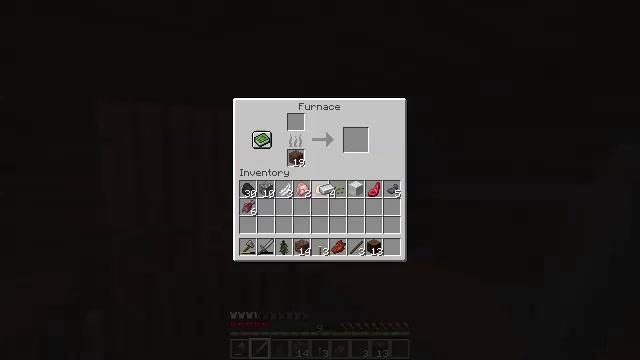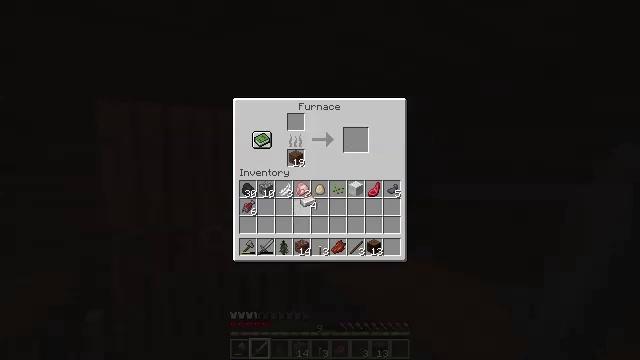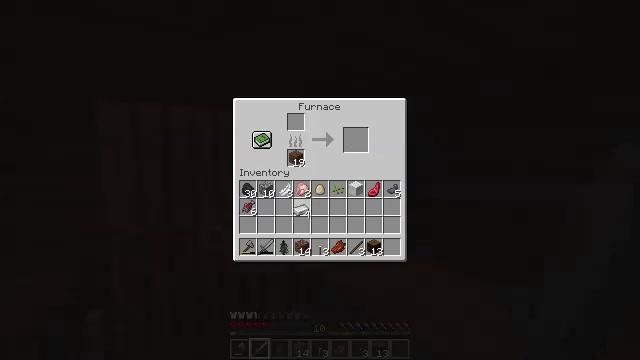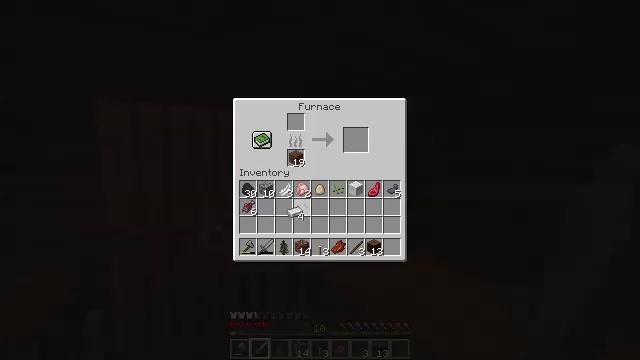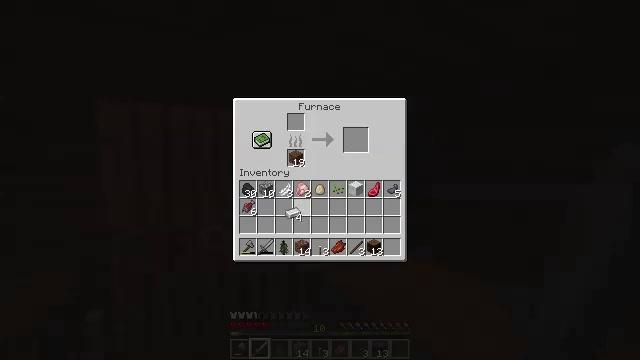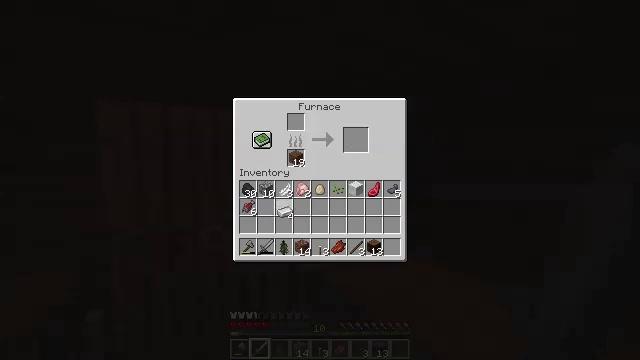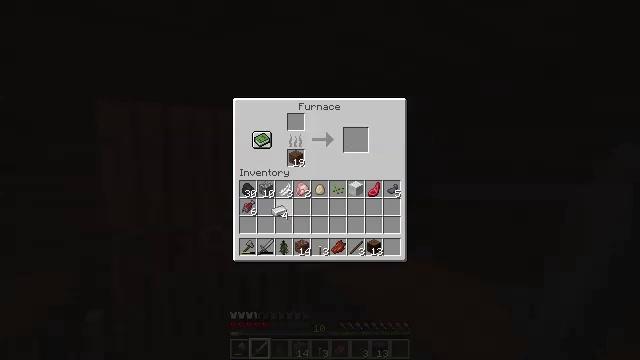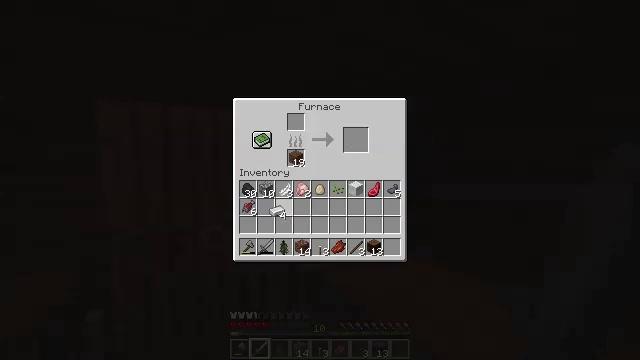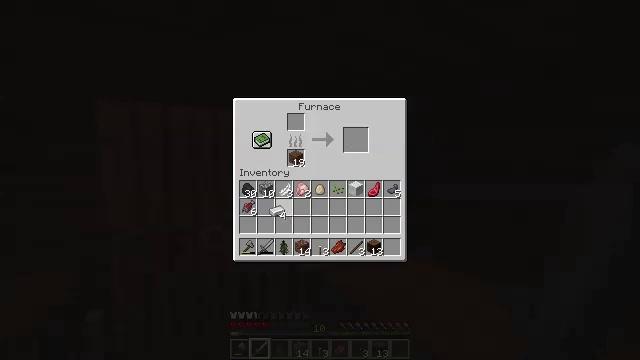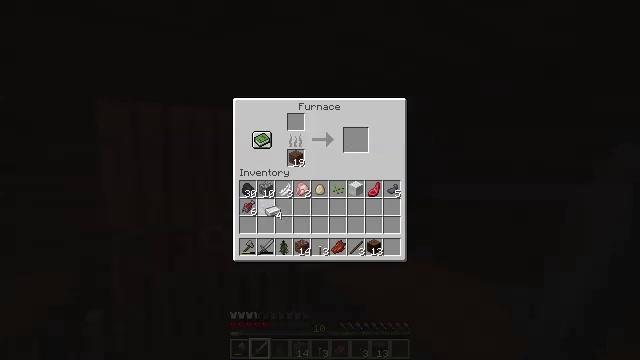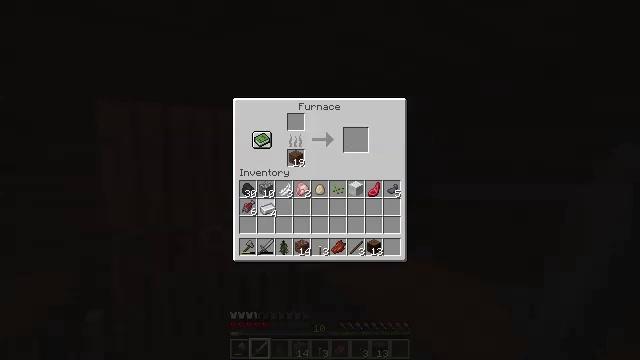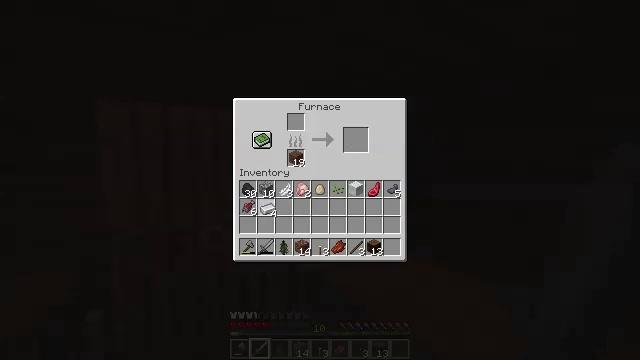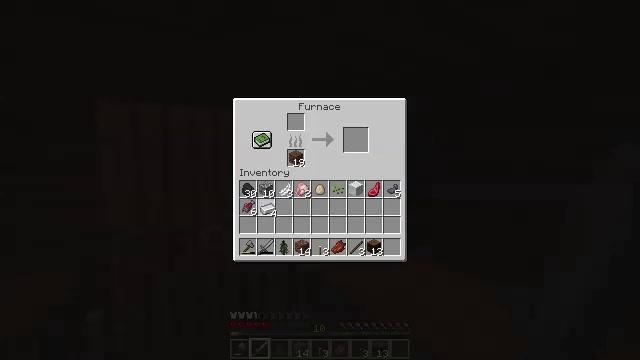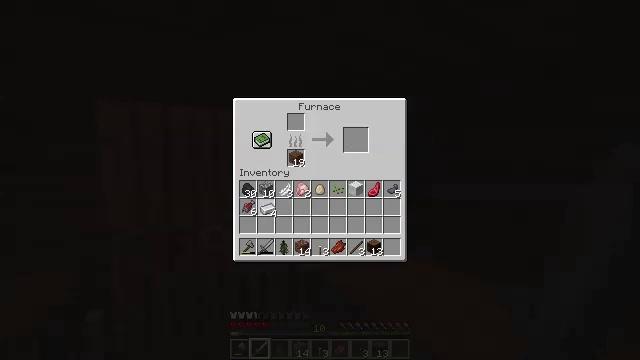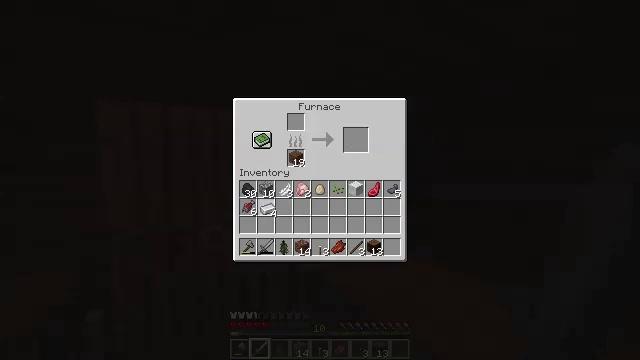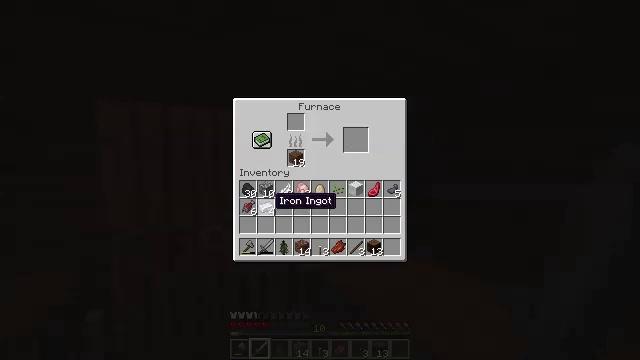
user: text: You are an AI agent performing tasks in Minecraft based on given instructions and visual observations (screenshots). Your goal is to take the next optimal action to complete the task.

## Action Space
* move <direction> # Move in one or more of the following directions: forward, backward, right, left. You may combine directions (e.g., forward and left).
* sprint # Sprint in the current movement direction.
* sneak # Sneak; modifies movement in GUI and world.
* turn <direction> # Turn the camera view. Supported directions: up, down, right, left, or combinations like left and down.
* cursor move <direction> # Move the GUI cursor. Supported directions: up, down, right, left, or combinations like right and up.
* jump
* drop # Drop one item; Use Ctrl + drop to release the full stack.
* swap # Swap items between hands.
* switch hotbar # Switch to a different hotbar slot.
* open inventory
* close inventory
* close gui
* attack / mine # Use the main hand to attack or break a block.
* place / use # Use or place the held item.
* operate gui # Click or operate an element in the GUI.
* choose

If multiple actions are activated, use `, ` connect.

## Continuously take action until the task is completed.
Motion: motion action
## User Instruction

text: Open your crafting menu to craft black dye.
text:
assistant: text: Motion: cursor move left and down, open gui
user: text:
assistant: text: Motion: cursor move left and down
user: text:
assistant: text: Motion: no_op
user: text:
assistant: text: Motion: no_op
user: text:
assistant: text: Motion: cursor move left
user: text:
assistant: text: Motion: no_op
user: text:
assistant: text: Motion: no_op
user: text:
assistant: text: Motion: no_op
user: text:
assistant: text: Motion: no_op
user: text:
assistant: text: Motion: no_op
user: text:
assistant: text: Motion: no_op
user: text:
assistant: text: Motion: operate gui
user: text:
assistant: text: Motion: operate gui
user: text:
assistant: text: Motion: operate gui
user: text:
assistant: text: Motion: no_op
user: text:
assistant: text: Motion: no_op
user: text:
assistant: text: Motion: no_op
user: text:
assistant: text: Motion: cursor move right
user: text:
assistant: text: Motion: no_op
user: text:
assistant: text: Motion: no_op
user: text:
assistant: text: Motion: no_op
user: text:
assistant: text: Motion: cursor move right
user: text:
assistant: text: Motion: cursor move right
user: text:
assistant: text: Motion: no_op
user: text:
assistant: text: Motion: no_op
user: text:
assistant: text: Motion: no_op
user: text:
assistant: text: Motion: no_op
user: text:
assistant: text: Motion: no_op
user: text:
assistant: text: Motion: cursor move left
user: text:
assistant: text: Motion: cursor move left